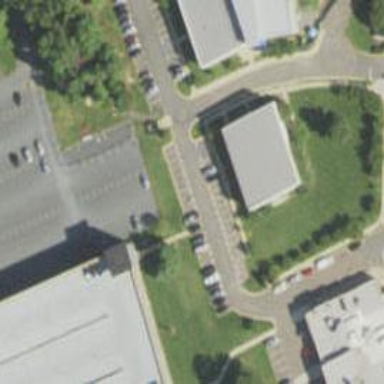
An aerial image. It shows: Parking space.